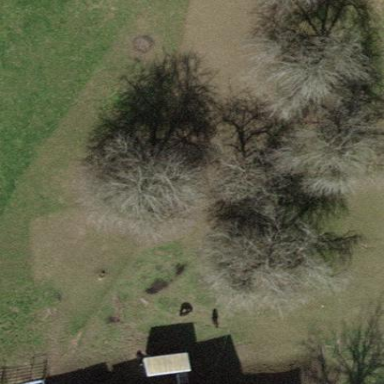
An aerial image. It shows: Orchard.